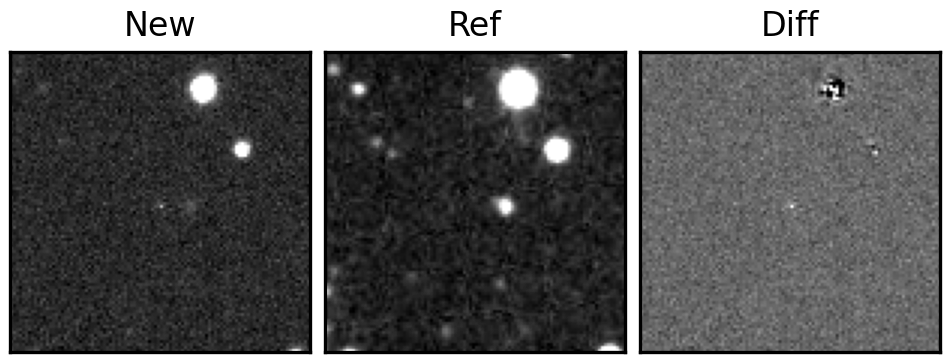
Label: real